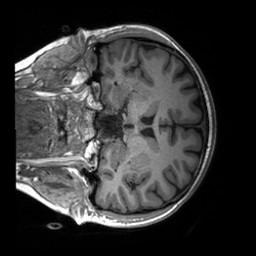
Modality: T1w
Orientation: coronal
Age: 27
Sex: female
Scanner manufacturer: siemens
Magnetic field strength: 3 T
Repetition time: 2.3 s
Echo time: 0.00227 s